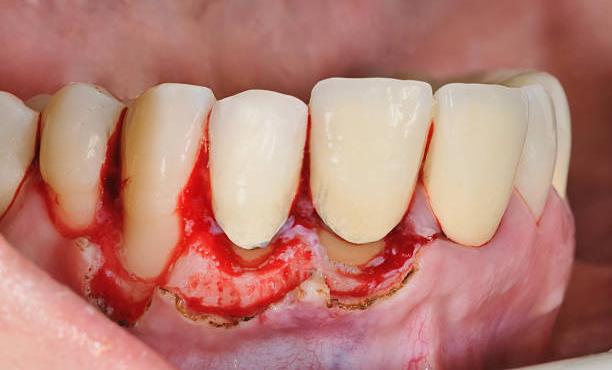
Condition: Gingivitis